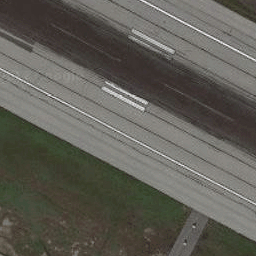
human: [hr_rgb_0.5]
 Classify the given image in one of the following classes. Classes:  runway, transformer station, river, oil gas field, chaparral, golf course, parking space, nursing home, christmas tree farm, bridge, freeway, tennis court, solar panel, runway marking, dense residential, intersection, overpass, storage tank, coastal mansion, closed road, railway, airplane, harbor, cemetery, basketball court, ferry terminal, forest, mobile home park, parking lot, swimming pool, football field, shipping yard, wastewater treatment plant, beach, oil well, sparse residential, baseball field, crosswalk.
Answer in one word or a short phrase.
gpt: runway